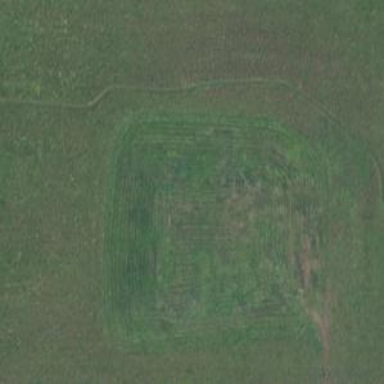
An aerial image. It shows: Archaeological site with historical significance.